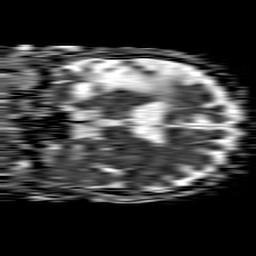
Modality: ADC
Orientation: coronal
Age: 61
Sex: male
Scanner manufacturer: philips
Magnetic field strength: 1.5 T
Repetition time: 4.6 s
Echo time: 0.08631 s